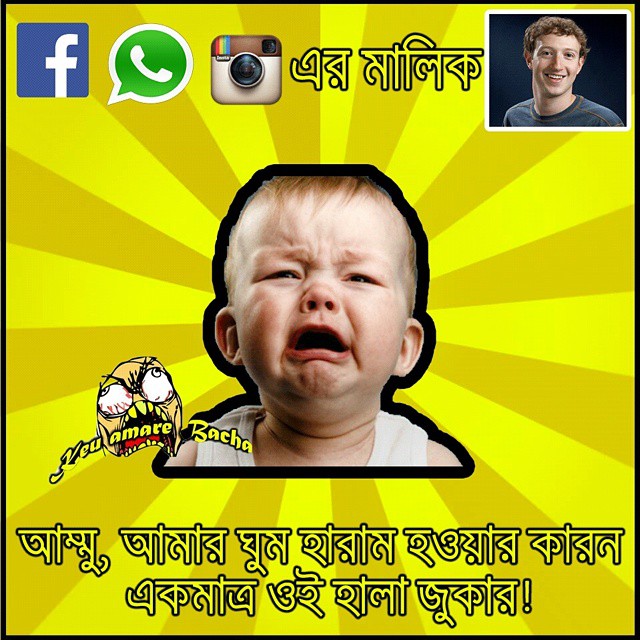
Text: এর মালিক আম্মু, আমার ঘুম হারাম হওয়ার কারণ একমাত্র ওই হালা জুকার !
Label: Non Hate